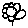
Label: flower